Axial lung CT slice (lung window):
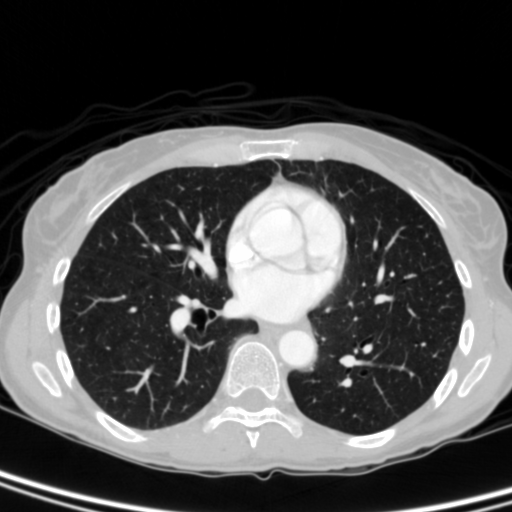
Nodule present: no